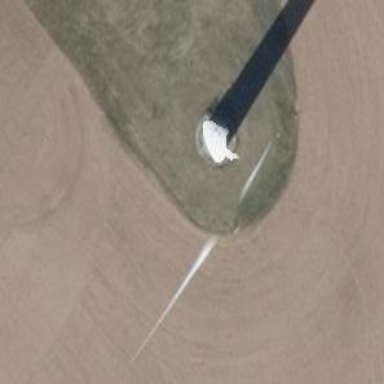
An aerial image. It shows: Wind power generator.